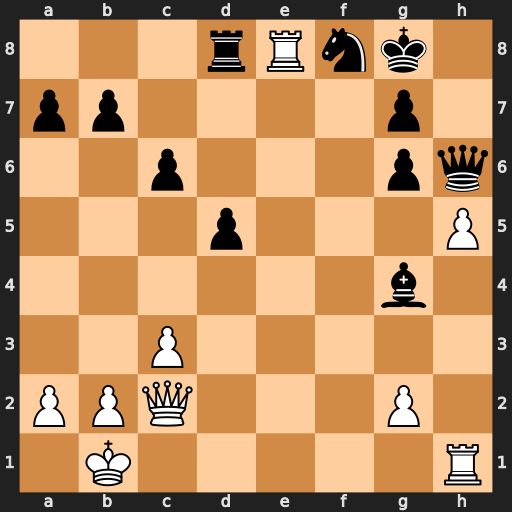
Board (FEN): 3rRnk1/pp4p1/2p3pq/3p3P/6b1/2P5/PPQ3P1/1K5R
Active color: w
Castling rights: -
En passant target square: -
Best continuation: Rxd8 Qg5 Rxf8+